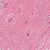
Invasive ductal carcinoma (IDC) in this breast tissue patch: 0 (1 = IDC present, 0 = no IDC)